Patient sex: M
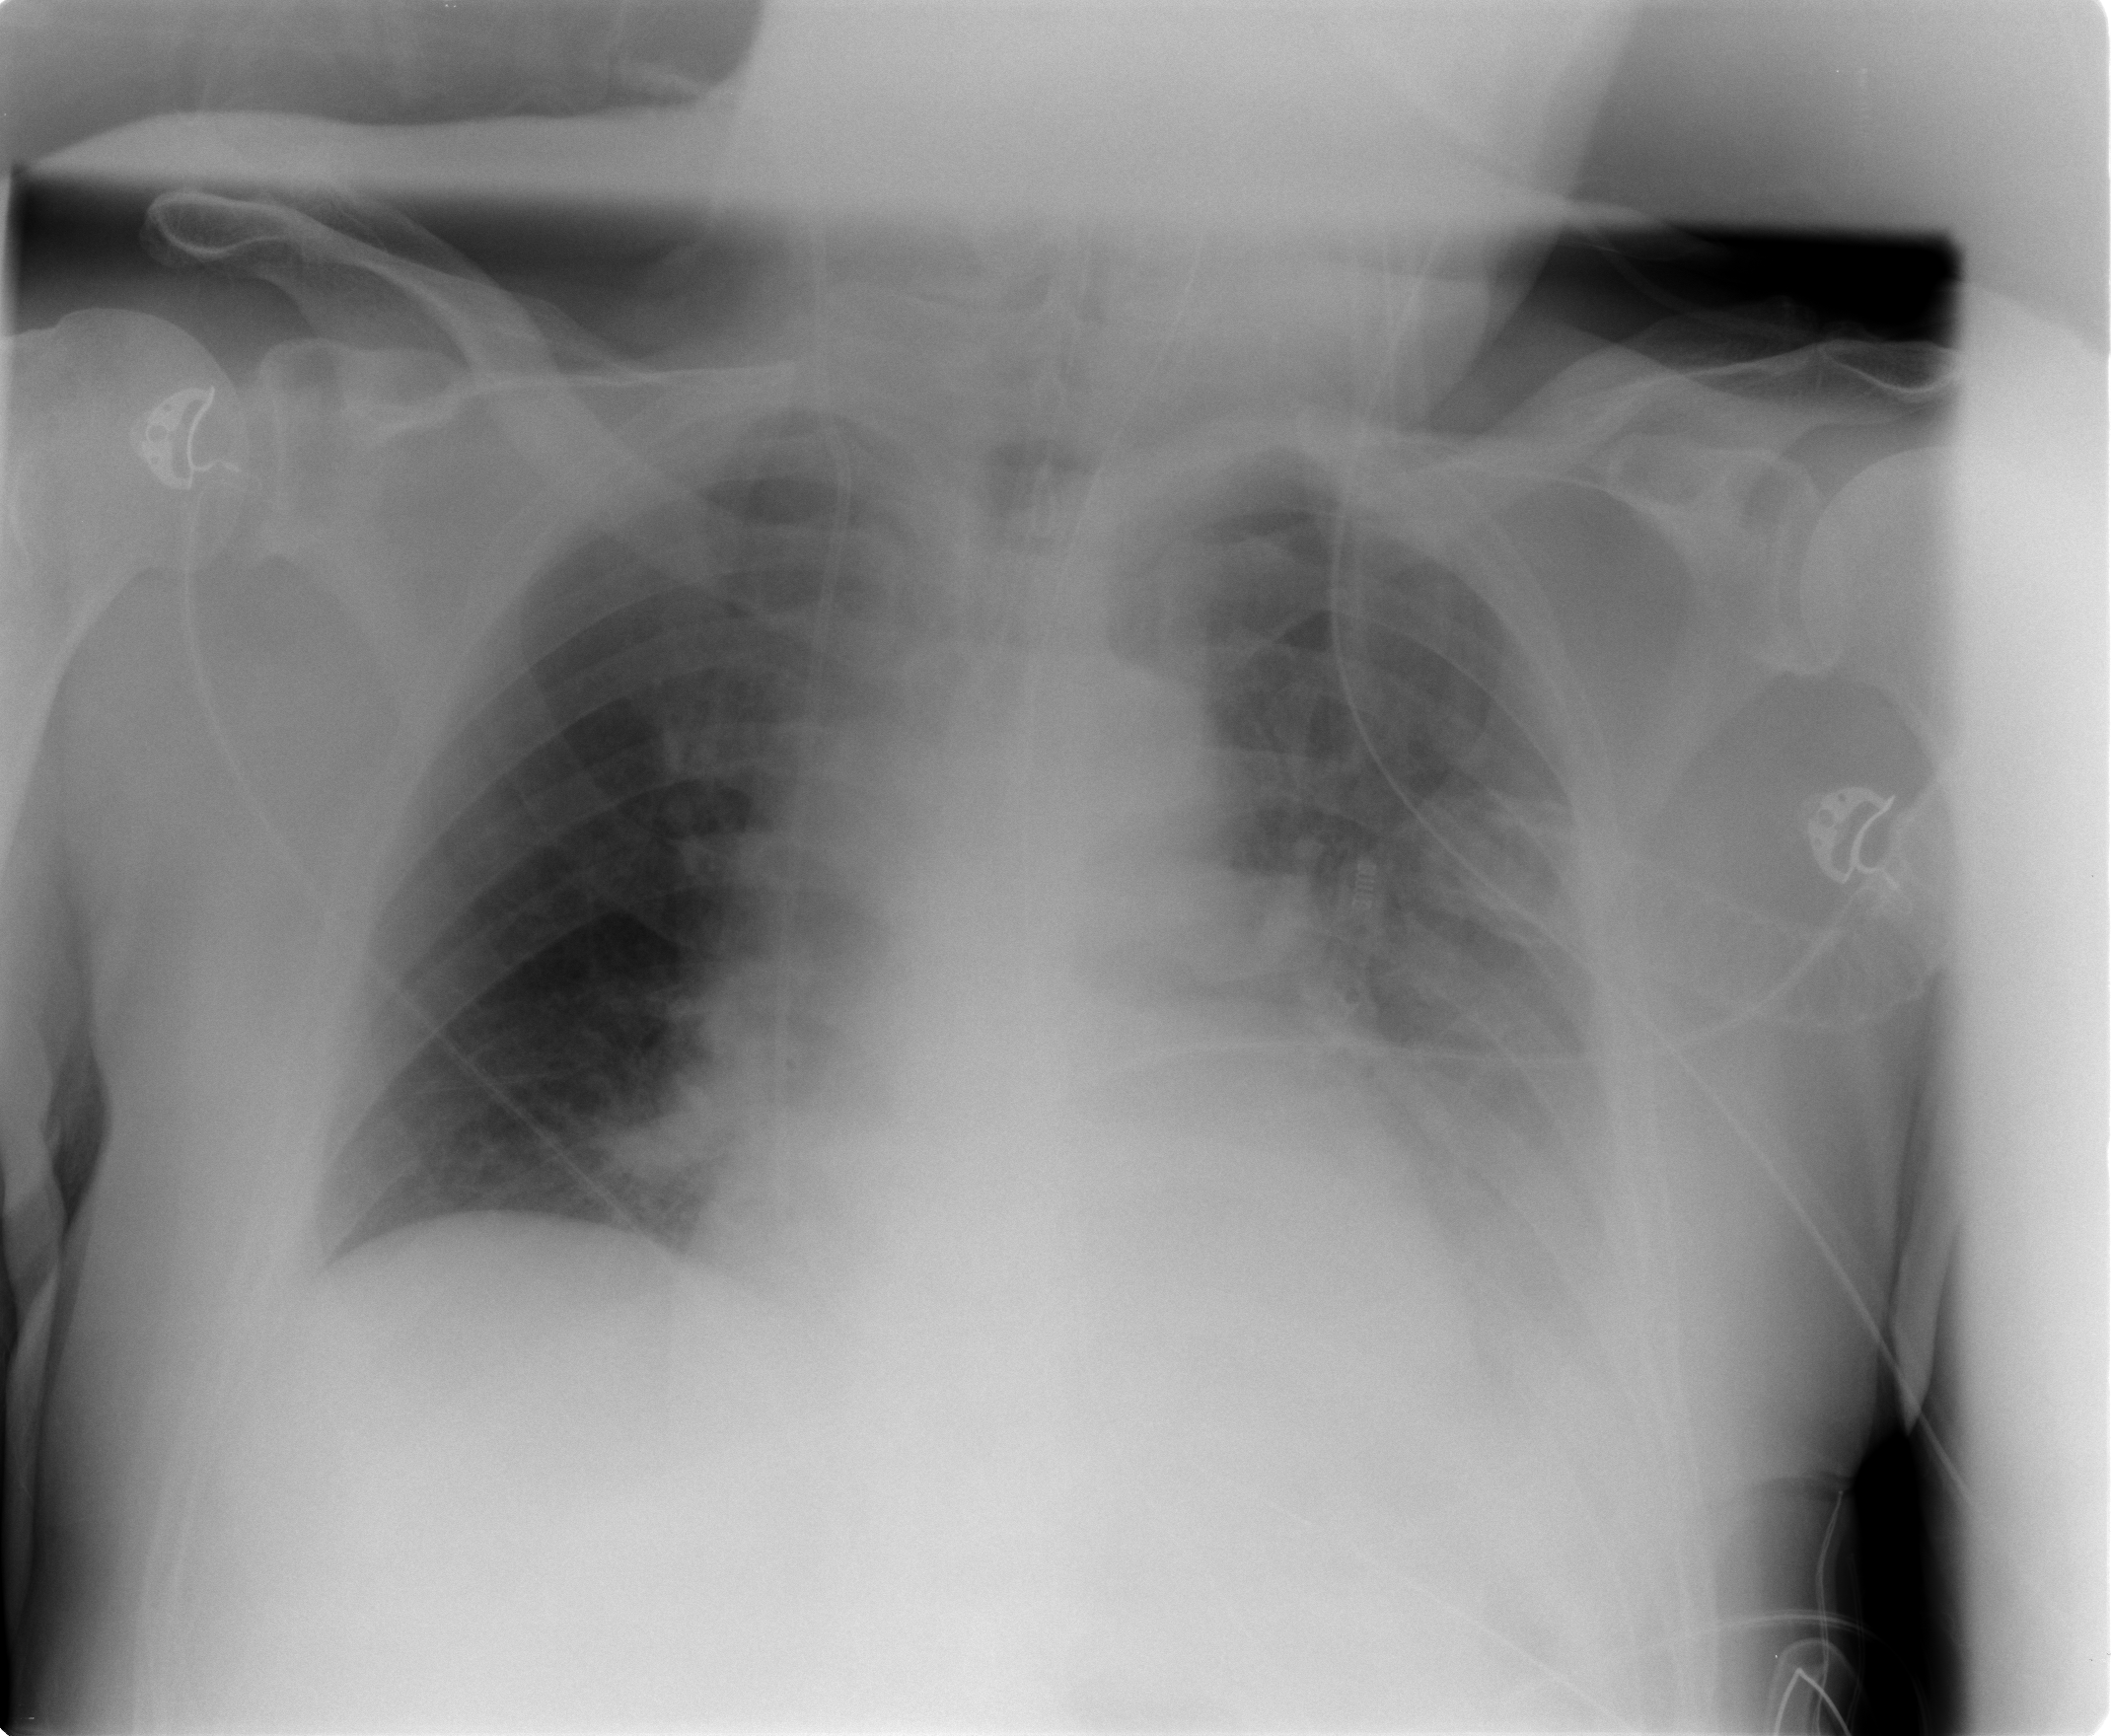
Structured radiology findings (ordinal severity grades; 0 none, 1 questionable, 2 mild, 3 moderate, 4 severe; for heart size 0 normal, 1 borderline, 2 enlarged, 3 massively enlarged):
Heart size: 2
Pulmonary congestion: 2
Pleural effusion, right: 0
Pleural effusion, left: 3
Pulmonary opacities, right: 1
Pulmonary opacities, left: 2
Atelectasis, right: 1
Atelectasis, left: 3